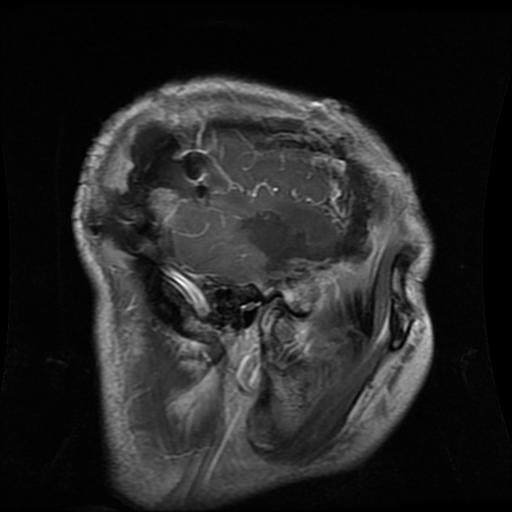
Label: glioma